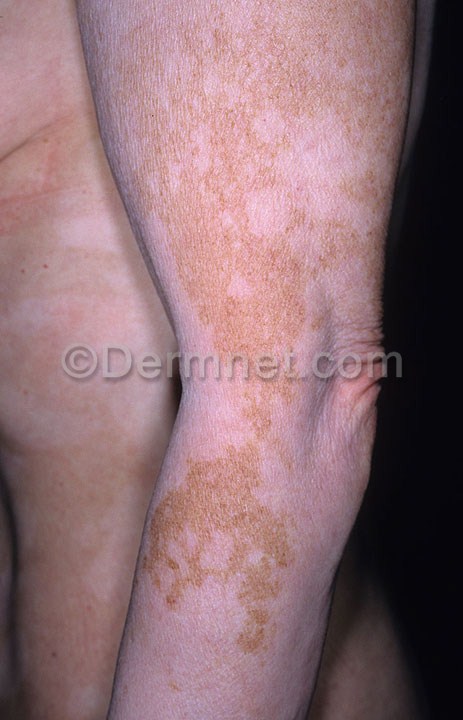
Disease: Light Diseases and Disorders of Pigmentation